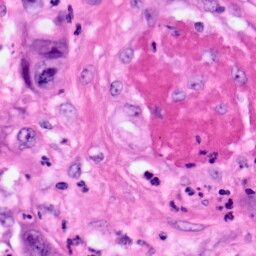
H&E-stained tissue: Pancreatic